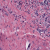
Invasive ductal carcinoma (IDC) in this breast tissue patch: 1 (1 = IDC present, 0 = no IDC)